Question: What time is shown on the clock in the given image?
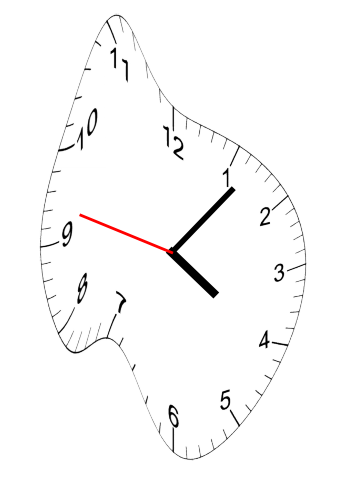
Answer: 04:06:47